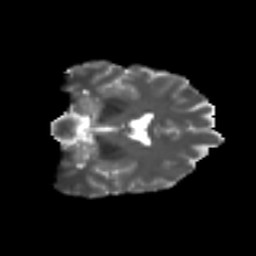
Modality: T2w
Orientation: coronal
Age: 50
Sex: female
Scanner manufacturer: ge
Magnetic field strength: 3 T
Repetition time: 7.8 s
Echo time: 0.0606 s